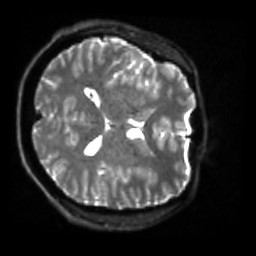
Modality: sbref
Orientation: axial
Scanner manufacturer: siemens
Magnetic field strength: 3 T
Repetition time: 4 s
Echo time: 0.0594 s